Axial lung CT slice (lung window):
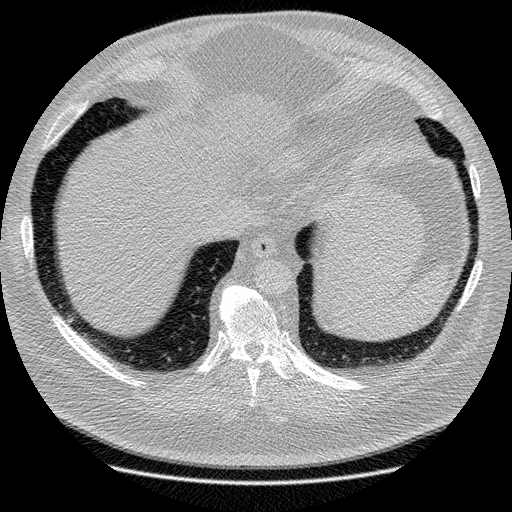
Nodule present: no